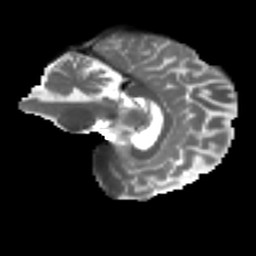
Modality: T2w
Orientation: sagittal
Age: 38
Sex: female
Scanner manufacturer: ge
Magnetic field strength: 3 T
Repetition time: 7.8 s
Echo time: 0.0608 s